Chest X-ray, PA view. Patient: 32 years old, sex M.
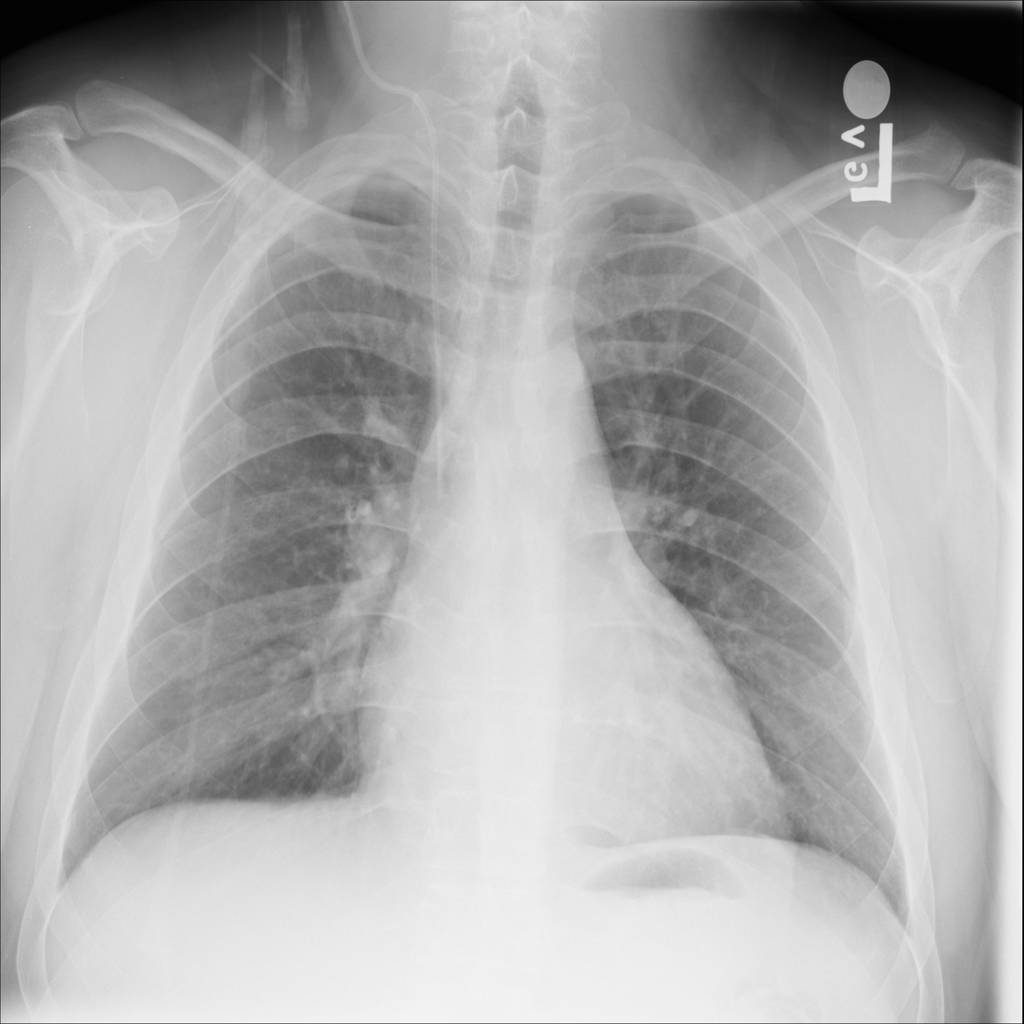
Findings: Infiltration